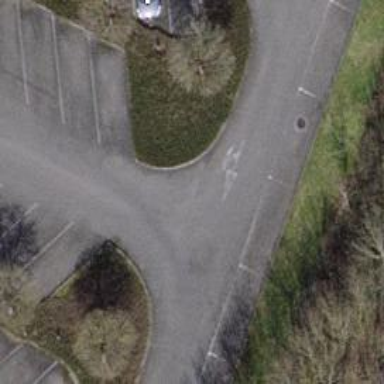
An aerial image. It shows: Asphalt parking aisle along service road.